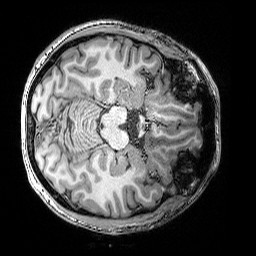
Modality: T1w
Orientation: axial
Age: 27
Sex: male
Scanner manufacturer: siemens
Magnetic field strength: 3 T
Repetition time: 2.25 s
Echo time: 0.00418 s